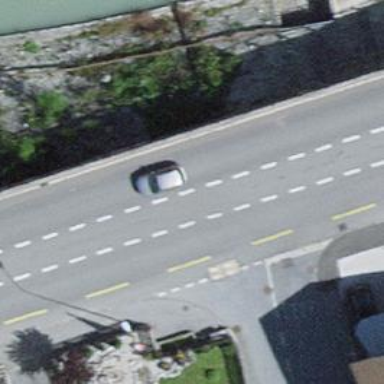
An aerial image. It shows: Asphalt road classified as primary highway with exclusive cycle lane on both sides.